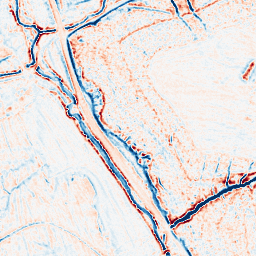
Category: edge_preserving
Decomposition family: bilateral
Decomposition parameters: d: 9
sigma_color: 150
sigma_space: 100
Upsampling method: cubic_mitchell
Upsampling parameters: scale: 4
Upsampling scale: 4